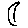
Label: moon